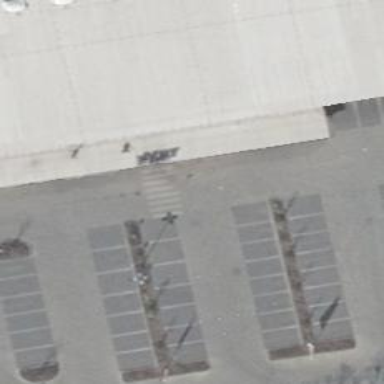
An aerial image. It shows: Parking aisle designated as service road.